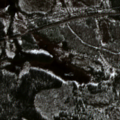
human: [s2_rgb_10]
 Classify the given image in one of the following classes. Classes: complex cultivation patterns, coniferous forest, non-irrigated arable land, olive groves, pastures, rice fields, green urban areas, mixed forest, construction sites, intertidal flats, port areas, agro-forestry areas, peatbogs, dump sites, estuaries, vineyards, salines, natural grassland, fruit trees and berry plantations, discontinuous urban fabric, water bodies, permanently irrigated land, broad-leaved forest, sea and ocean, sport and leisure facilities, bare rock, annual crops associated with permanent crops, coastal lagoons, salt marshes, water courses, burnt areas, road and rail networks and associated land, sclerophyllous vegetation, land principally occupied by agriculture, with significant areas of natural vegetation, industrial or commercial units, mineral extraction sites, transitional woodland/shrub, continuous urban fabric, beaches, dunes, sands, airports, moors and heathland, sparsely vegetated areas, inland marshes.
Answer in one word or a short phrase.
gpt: coniferous forest, transitional woodland/shrub